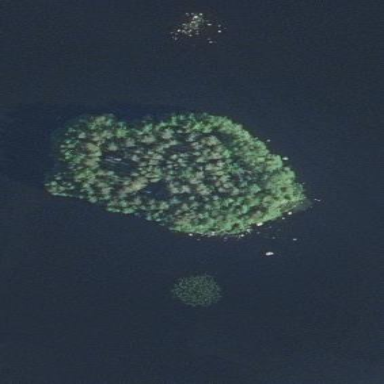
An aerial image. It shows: Islet.